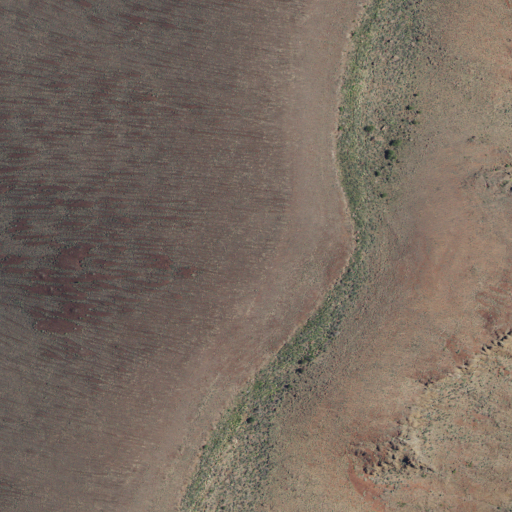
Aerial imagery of mountain in Idaho named Player Butte containing only shrub